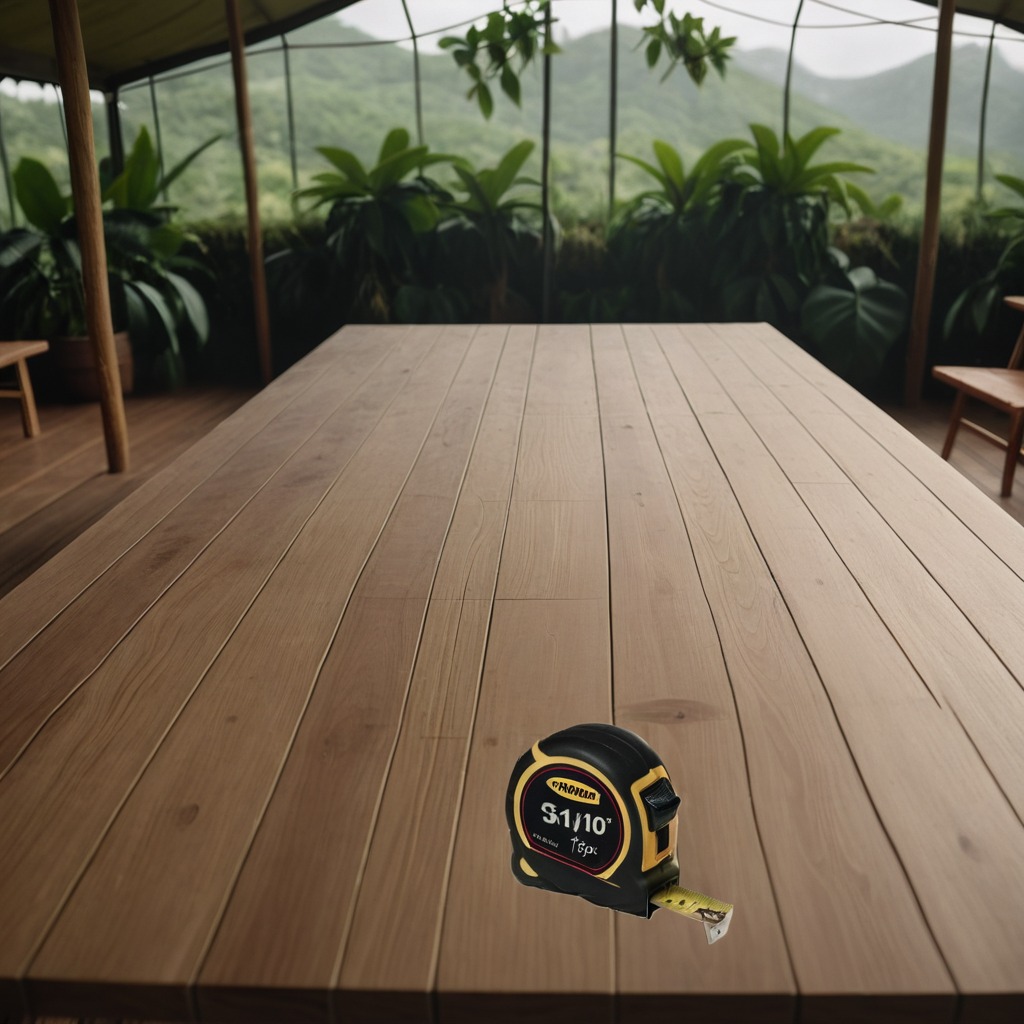
A measuring tape lies on the wooden table in the field.